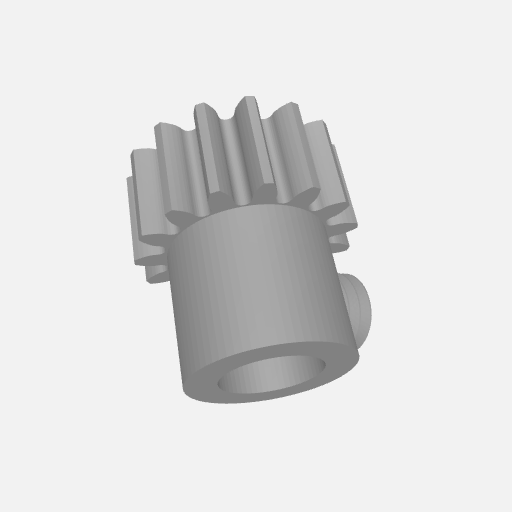
Part: PinionGear6ID15T